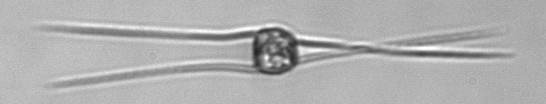
Label: Chaetoceros_danicus